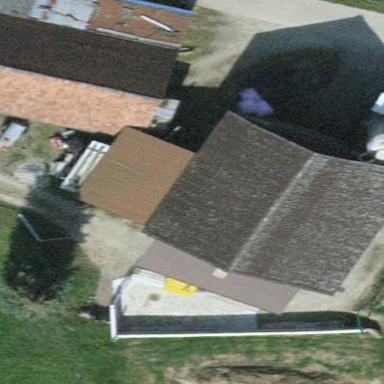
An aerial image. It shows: Gabled roof on farm auxiliary building.